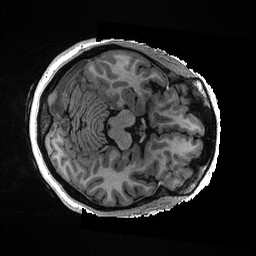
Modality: T1w
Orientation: axial
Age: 39
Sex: female
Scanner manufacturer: ge
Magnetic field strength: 3 T
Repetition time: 0.006952 s
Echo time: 0.00292 s